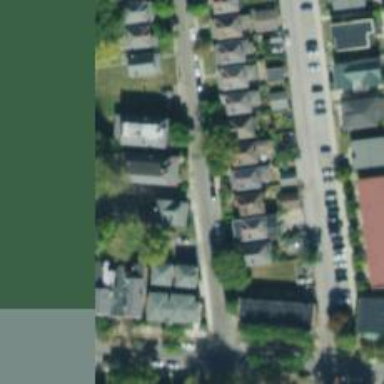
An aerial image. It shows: Alleyway designated as service road.